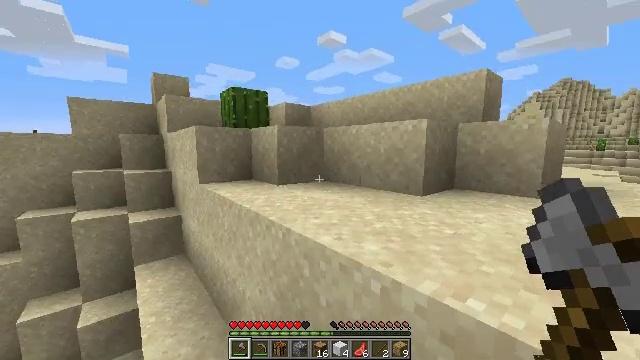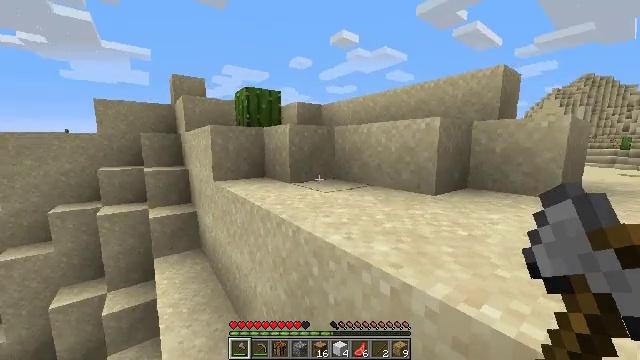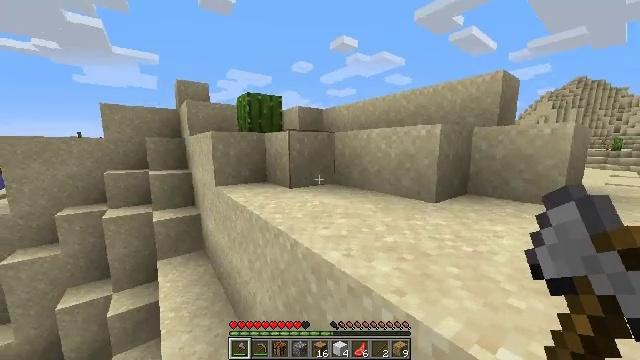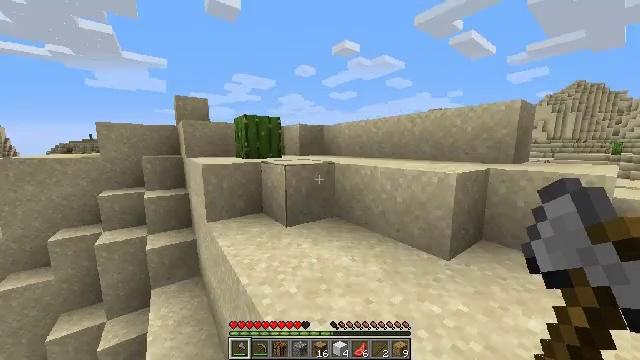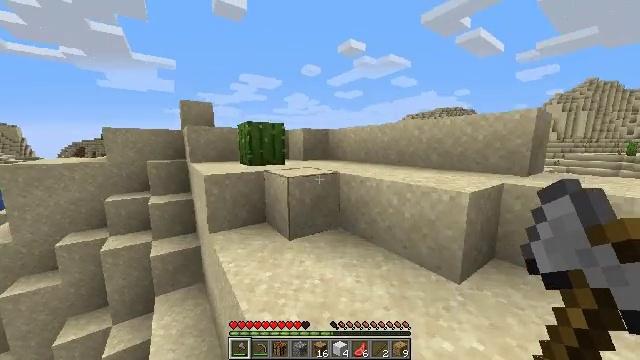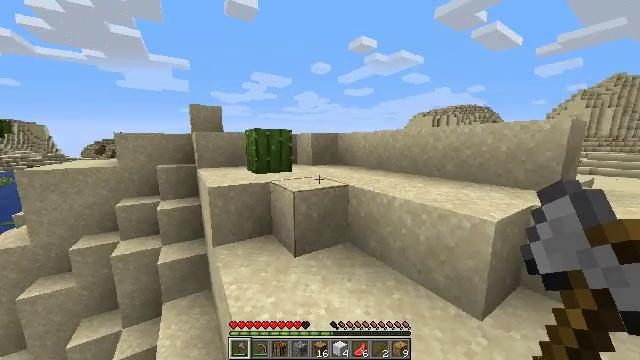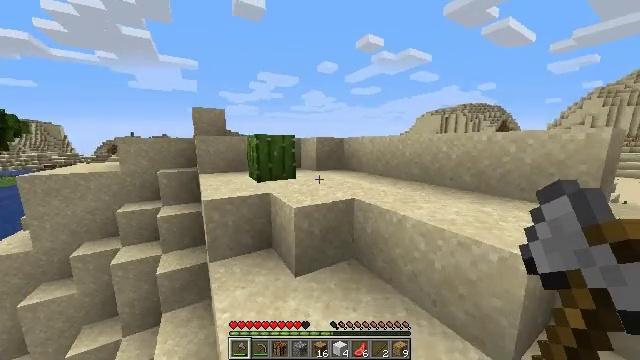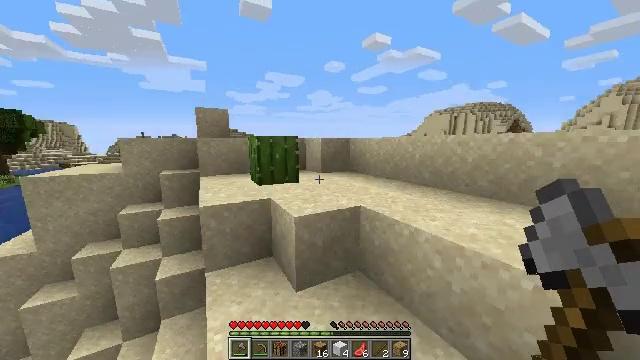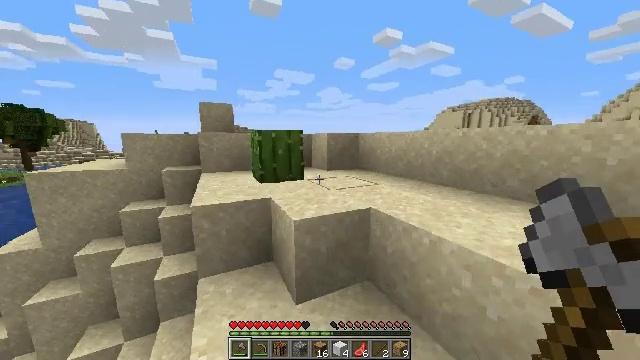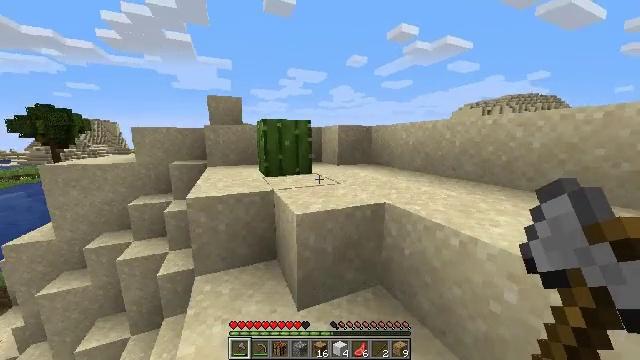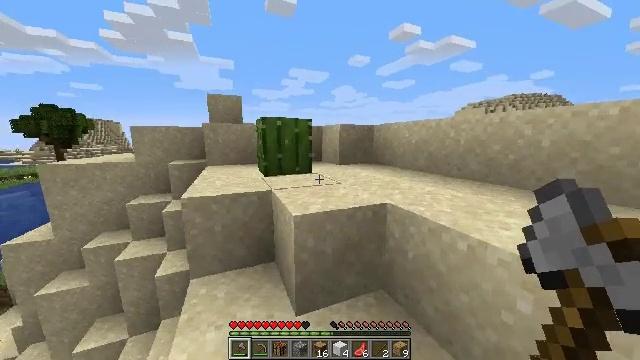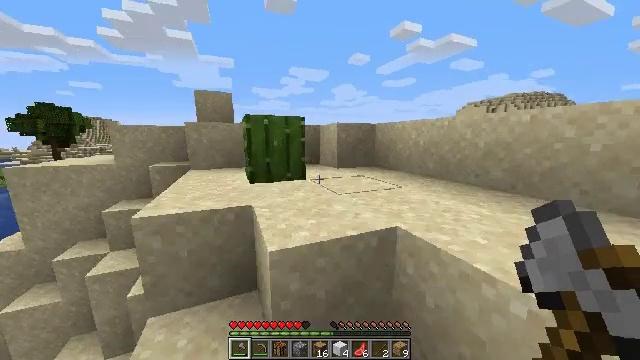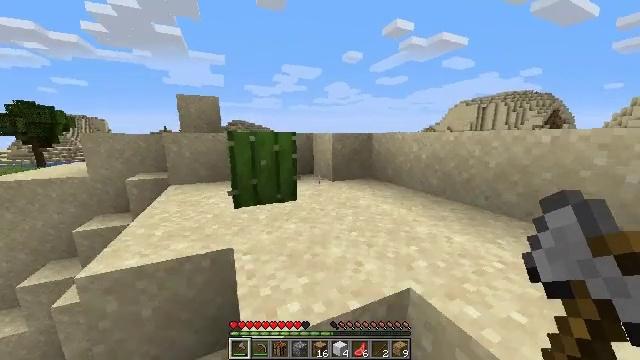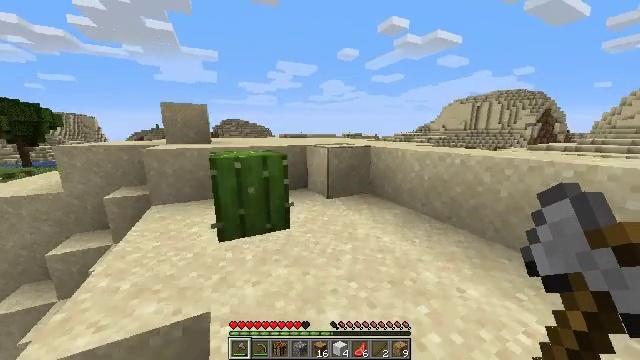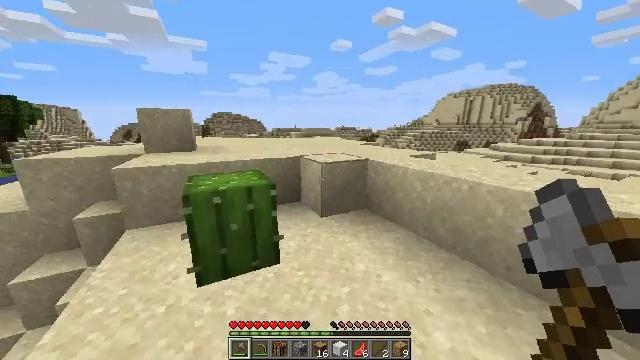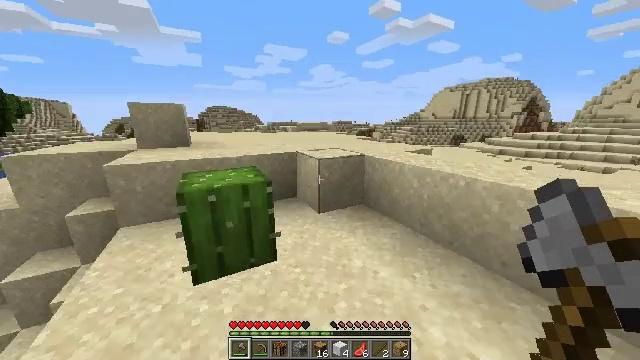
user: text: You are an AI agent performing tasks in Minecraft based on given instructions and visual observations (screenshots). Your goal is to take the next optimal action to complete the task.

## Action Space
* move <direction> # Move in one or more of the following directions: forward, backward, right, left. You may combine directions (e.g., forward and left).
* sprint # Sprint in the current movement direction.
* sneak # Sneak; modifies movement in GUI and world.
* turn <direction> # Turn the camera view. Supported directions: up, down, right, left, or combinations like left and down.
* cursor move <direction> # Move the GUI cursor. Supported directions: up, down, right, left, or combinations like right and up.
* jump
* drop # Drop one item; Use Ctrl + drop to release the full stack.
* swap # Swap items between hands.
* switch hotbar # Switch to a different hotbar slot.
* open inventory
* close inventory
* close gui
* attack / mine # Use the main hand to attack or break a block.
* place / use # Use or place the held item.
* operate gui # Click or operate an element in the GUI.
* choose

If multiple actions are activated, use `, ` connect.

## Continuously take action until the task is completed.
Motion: motion action
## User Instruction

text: Hunt a salmon.
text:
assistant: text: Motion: move forward, sprint, turn left
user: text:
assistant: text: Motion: move forward, sprint, jump
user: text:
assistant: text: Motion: move forward, sprint, jump
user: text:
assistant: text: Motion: move forward, sprint, turn left, jump
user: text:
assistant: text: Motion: move forward, sprint, turn left, jump
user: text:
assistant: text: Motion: move forward, sprint, turn left, jump
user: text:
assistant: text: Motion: move forward, sprint, turn left, jump
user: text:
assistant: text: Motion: move forward, sprint, turn left, jump
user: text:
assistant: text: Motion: move forward, sprint, turn left, jump
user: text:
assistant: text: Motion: move forward, sprint, jump
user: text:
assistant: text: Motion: move forward, sprint, jump
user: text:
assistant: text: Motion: move forward, sprint, turn right, jump
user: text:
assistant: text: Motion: move forward, sprint, turn right, jump
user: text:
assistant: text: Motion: move forward, sprint, turn right and down, jump
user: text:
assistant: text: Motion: move forward, sprint, turn down, jump
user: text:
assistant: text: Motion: move forward, sprint, jump
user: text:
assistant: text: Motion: move forward, sprint, jump
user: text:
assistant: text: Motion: move forward, sprint, jump
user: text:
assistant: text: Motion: move forward, sprint, jump
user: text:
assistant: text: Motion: move forward, sprint, jump
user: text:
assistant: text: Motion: move forward, sprint, turn left, jump
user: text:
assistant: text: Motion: move forward, sprint, turn left, jump
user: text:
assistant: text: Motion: move forward, sprint, turn left, jump
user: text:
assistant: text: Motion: move forward, sprint, jump
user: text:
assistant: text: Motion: move forward, sprint, turn left, jump
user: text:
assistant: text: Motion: move forward, sprint, turn left, jump
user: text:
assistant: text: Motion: move forward, sprint, turn left, jump
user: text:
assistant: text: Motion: move forward, sprint, turn left, jump
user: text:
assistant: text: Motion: move forward, sprint, turn left, jump
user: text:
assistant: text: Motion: move forward, sprint, turn left, jump